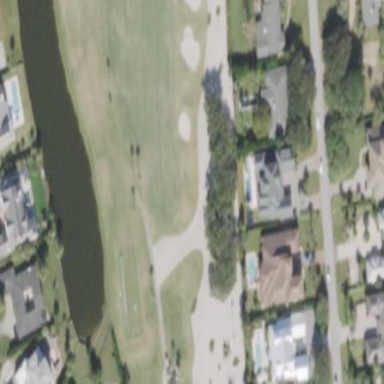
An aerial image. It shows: Golf bunker filled with sandy terrain.